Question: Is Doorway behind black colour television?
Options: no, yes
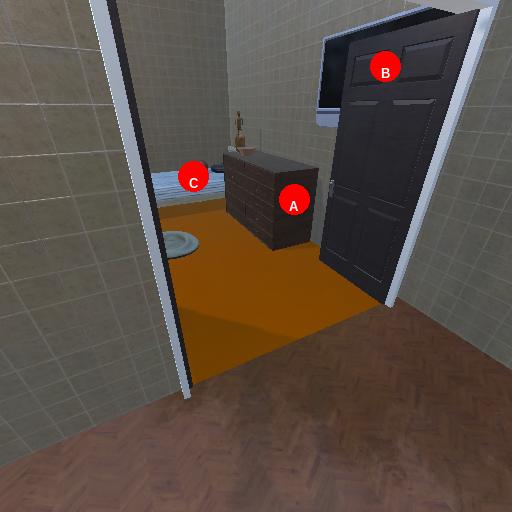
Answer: no